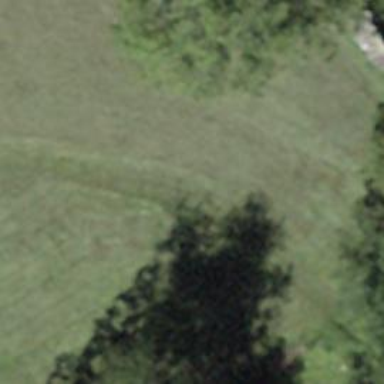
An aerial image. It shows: Unpaved track with grade5 tracktype.